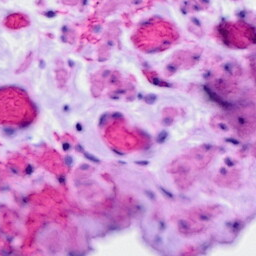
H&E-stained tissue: Ovarian